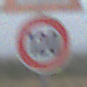
Verkehrszeichen: Geschwindigkeit120
Zusatzzeichen oben: KurveRechts
Umgebung: Outdoor, Nature
Tageszeit: Midday
Wetter: PartlyCloudy
Licht: Natural
Jahreszeit: NotSpecified
Kontrast: LowContrast